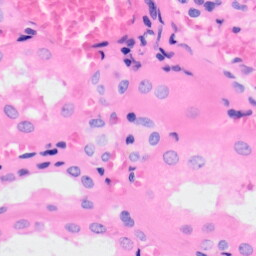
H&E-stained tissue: Kidney